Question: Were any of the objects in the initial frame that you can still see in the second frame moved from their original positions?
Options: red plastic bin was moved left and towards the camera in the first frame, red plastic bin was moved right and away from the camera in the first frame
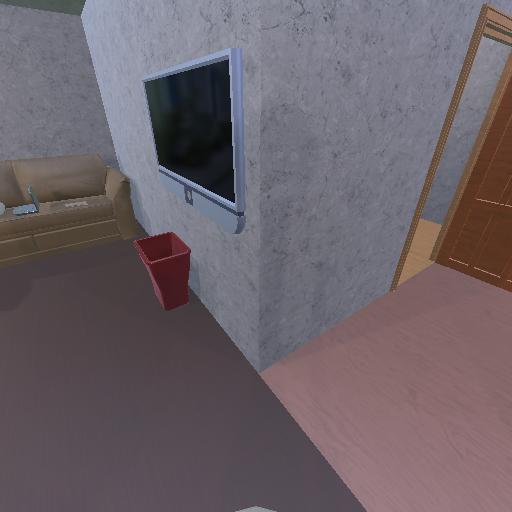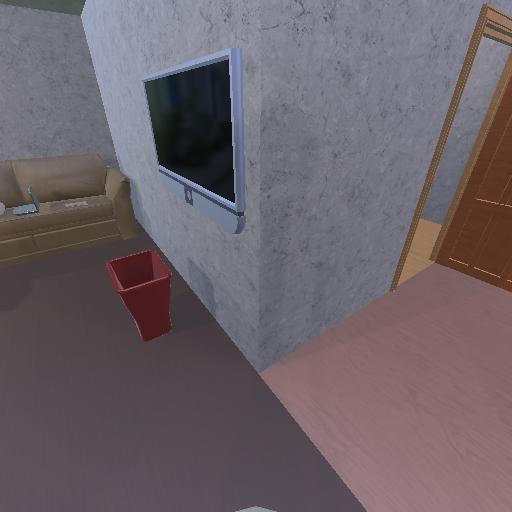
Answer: red plastic bin was moved left and towards the camera in the first frame